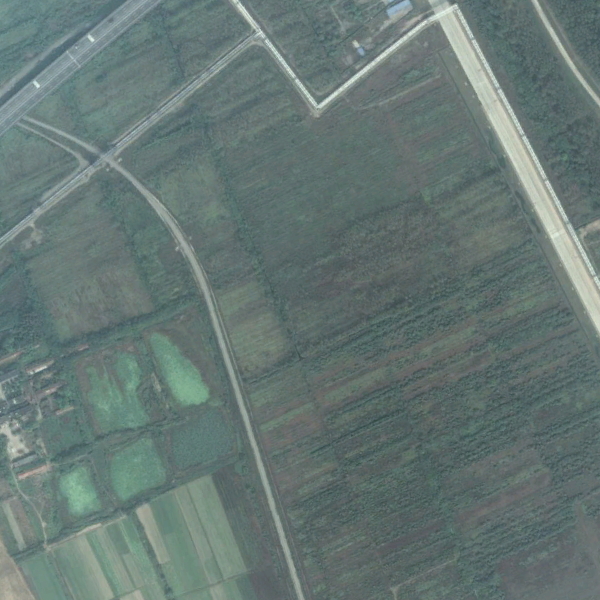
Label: Farmland